Brain MRI, t1w sequence, axial 2D slice.
Patient: age 39, sex F, weight 95 kg, height 1.95 m
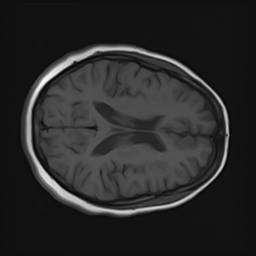